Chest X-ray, PA view. Patient: 51 years old, sex M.
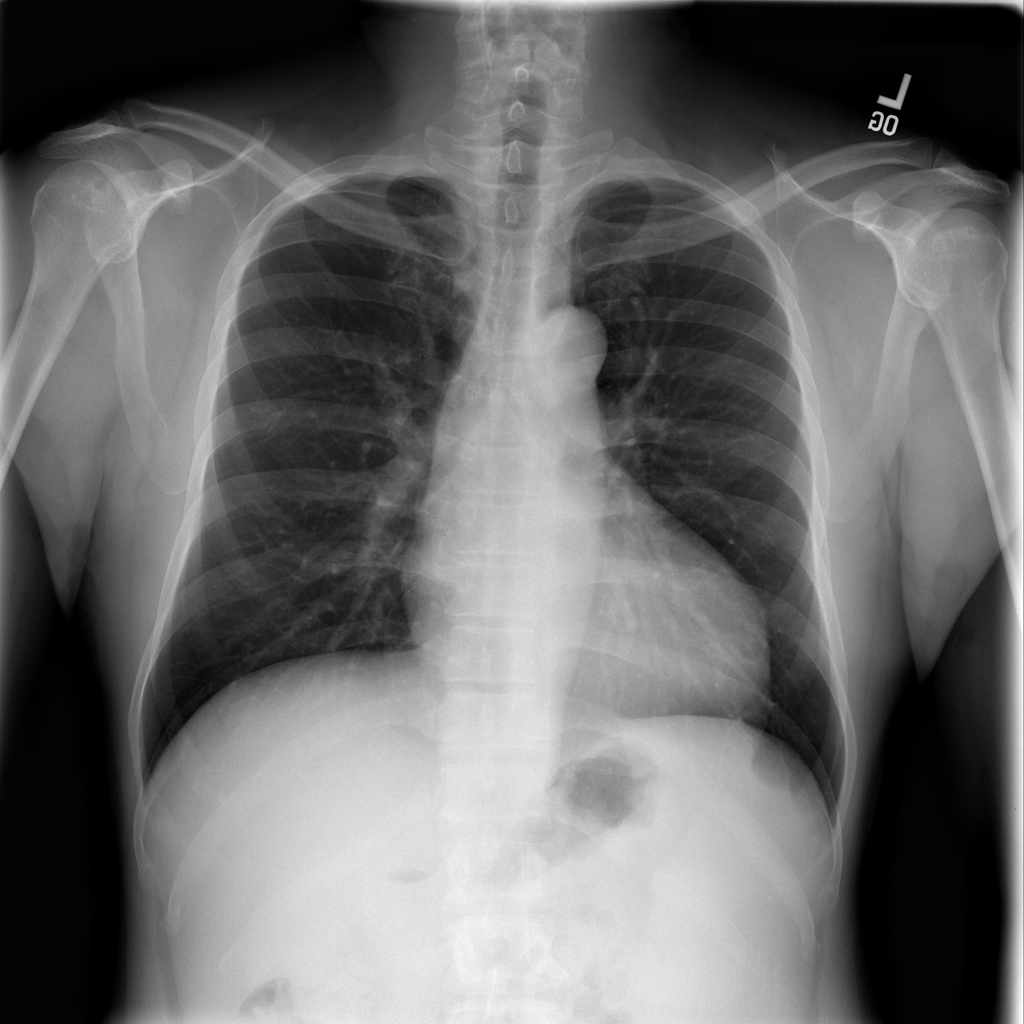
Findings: Cardiomegaly, Effusion